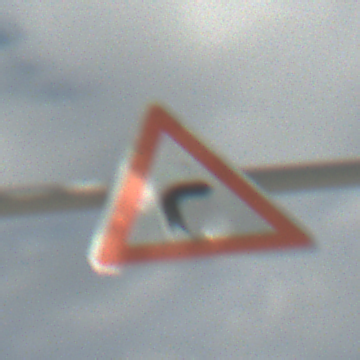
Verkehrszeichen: KurveRechts
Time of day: MorningAfternoon
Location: Outdoor (Beach)
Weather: PartlyCloudy
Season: NotSpecified
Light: Natural